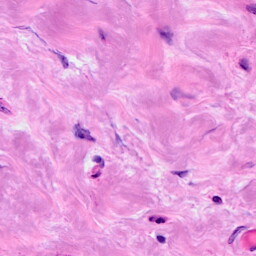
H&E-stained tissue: Breast